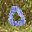
Label: 0